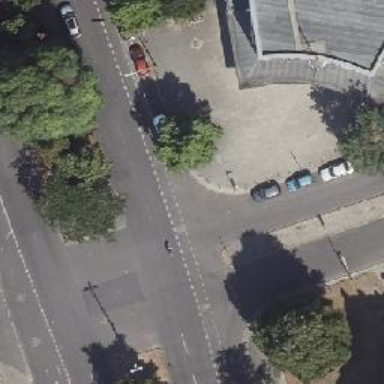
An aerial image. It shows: Secondary road with asphalt surface.